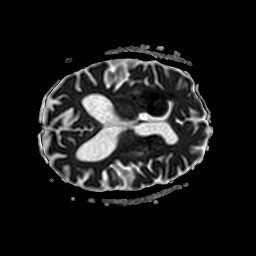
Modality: ADC
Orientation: axial
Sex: female
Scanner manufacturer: philips
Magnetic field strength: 3 T
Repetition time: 3.775 s
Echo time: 0.06069 s